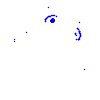
Particle: electron